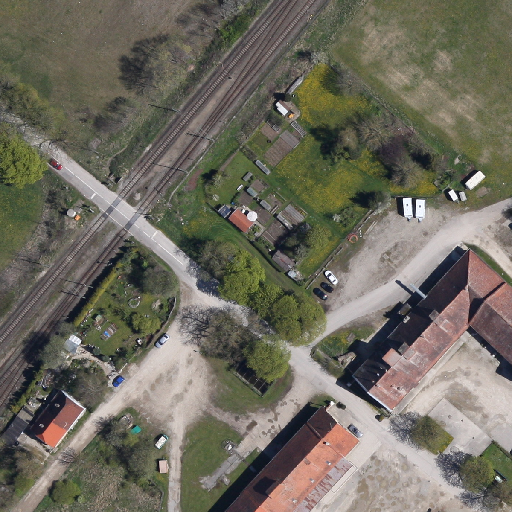
Referring expression: building along the road